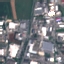
Land use / land cover: Industrial